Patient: sex M, age 57
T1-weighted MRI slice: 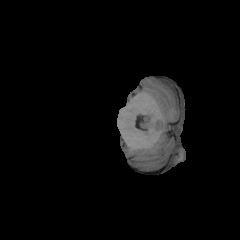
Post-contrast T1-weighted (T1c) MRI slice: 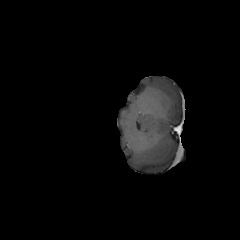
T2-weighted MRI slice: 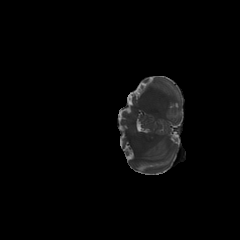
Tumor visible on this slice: no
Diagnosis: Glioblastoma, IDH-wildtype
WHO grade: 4